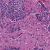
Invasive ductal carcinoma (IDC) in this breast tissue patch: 1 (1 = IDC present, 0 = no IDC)